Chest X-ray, PA view. Patient: 31 years old, sex M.
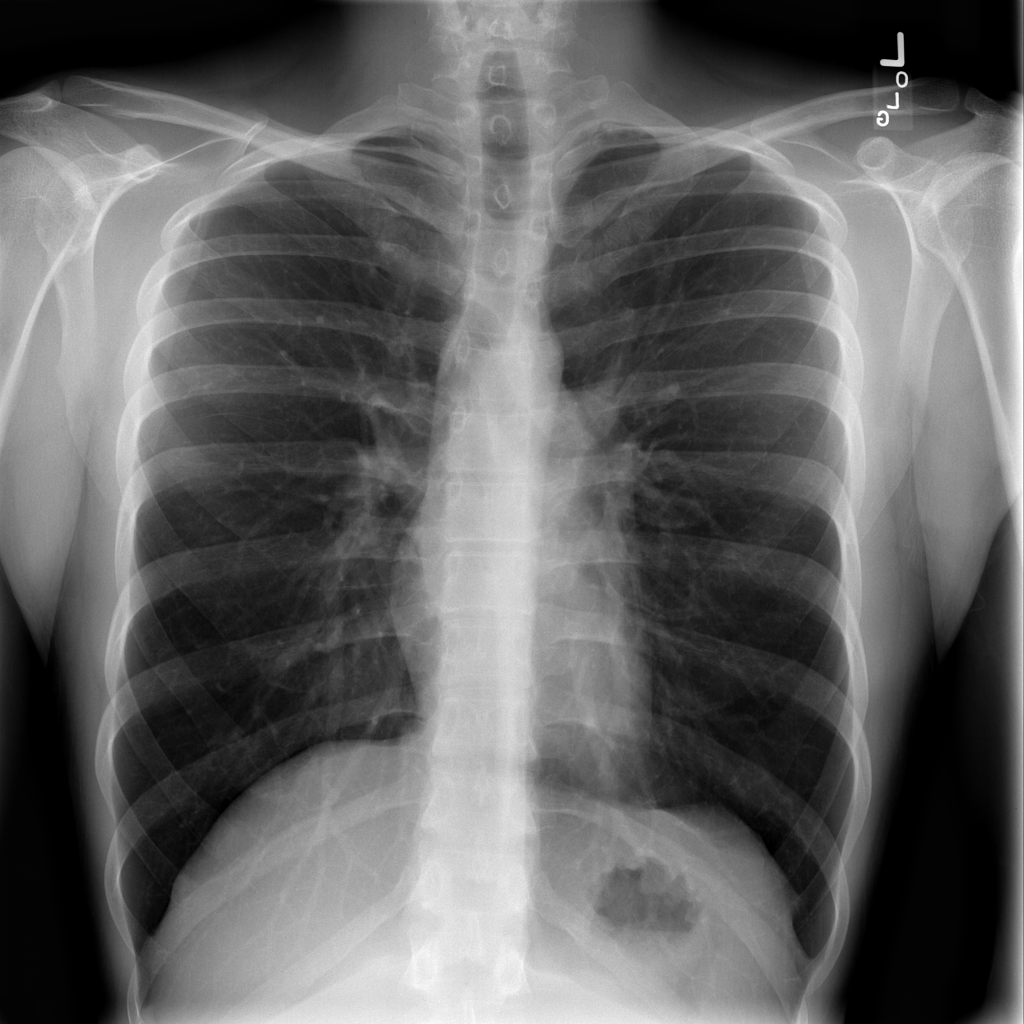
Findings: No Finding